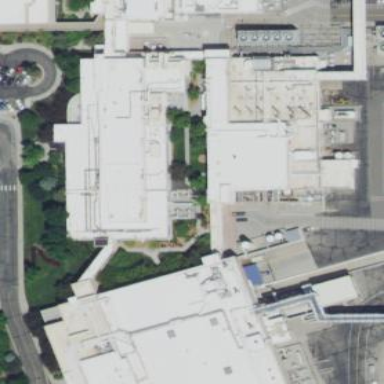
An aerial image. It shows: Courtyard that is man-made.